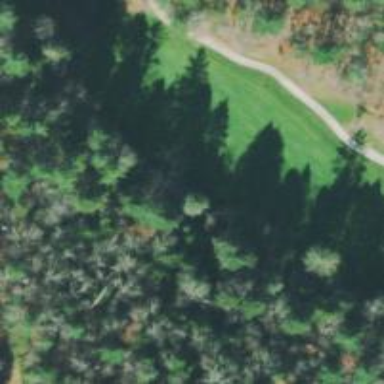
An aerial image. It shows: Grassy area designated as golf fairway.